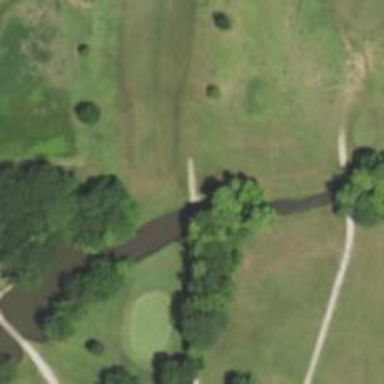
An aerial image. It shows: Path used for both walking and golf.